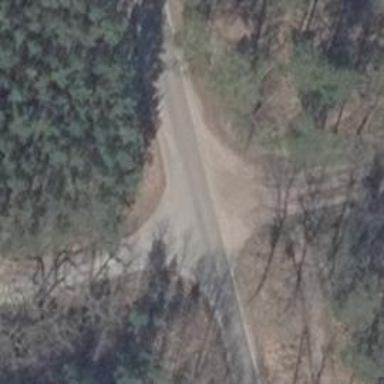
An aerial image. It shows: Residential road.